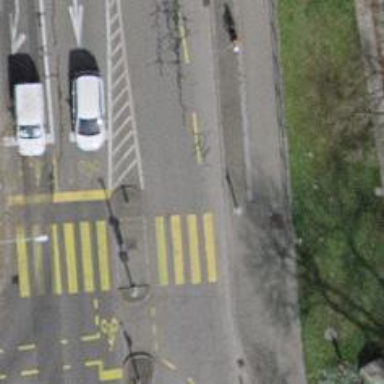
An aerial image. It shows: Asphalt footway with crossing controlled by traffic signals.